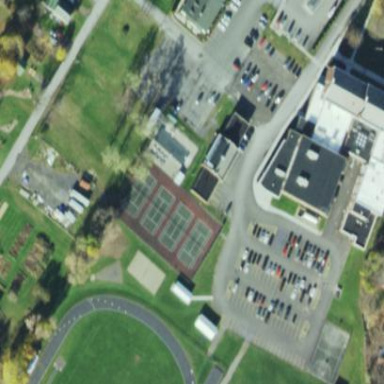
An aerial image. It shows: Tennis court on the leisure land pitch.